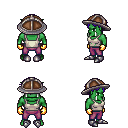
a pixel art fantasy rpg character, male body template, orc, green skin, white pirate shirt, magenta pants, blue short bangs hairstyle, chain helm, gold gloves, metal boots, four views (front, back, left, right), 2x2 character sprite sheet, small pixel art, hard edges, no anti-aliasing